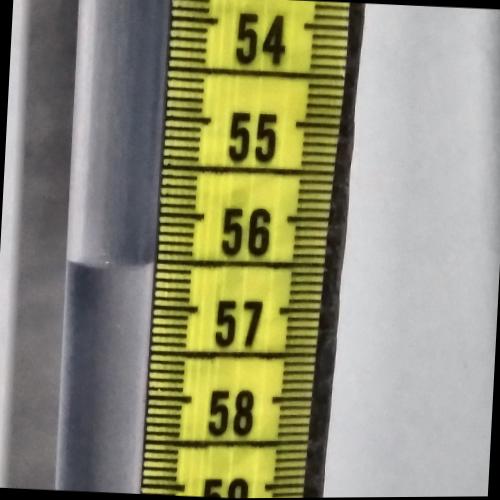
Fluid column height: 56.5 cm